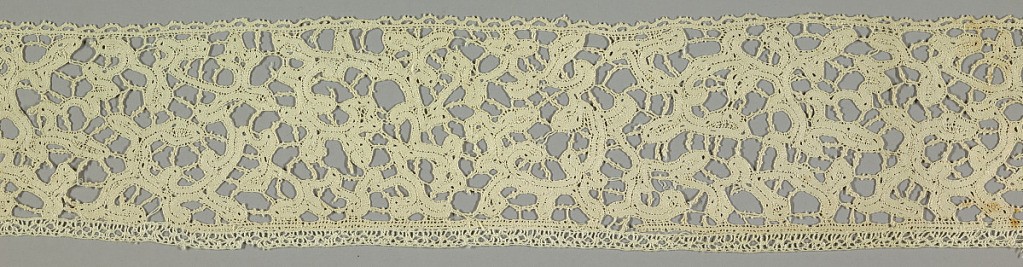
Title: Band
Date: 18th century
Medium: linen Technique: bobbin made continuous tape with bars added
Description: Scrolls and leaves held in place by bars with picots.